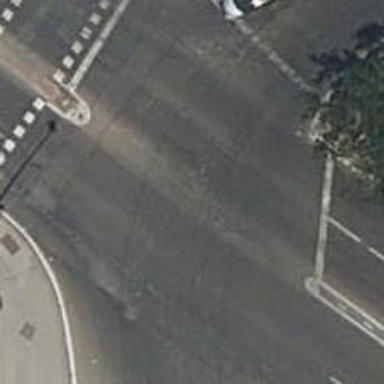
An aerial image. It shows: Road with traffic signals.